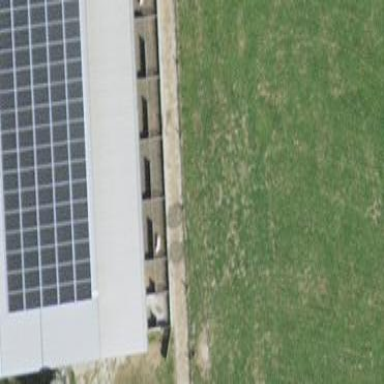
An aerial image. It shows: View of roof of building.